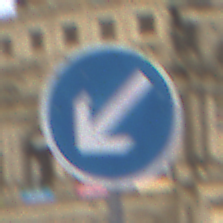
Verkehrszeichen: VorgeschriebeneVorbeifahrtLinks
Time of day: MorningAfternoon
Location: Outdoor (Urban)
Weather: PartlyCloudy
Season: NotSpecified
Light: Natural